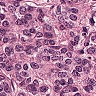
Metastatic tissue present: yes